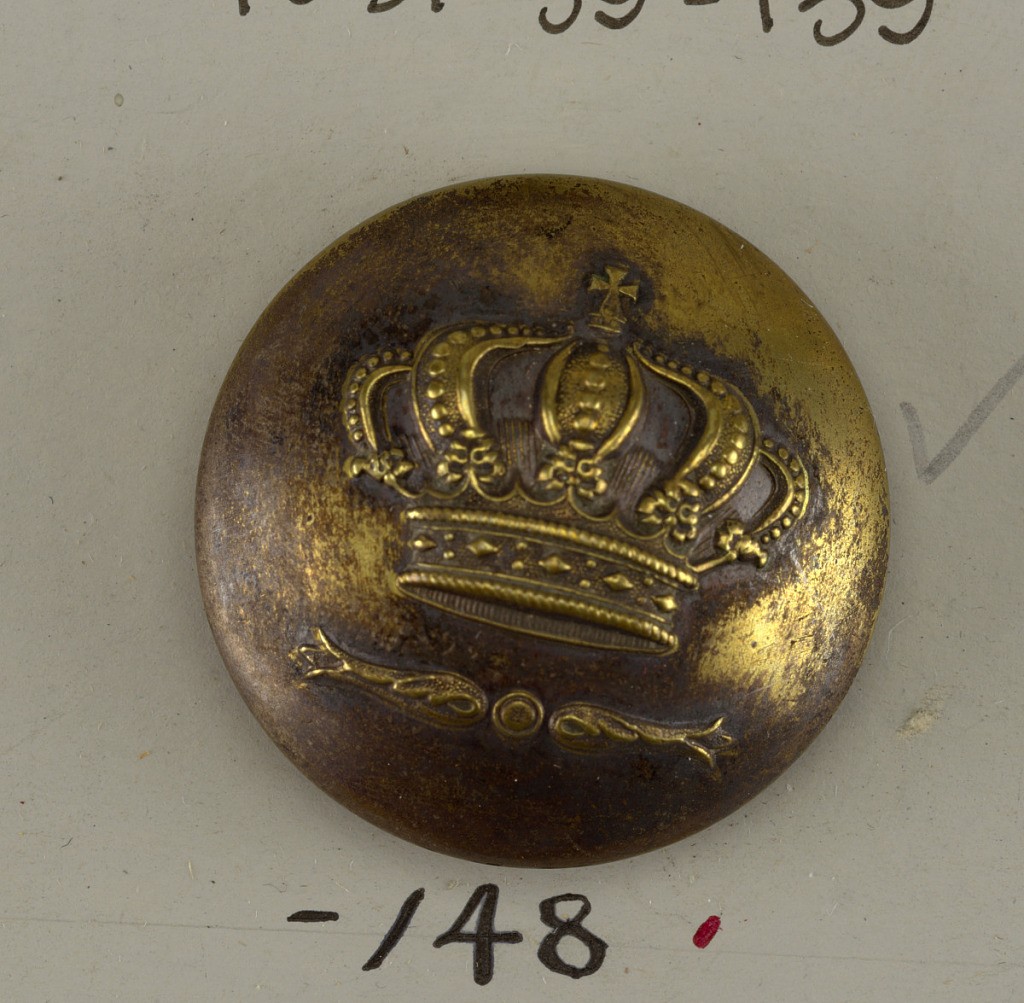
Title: Button
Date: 19th century
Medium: Brass
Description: Convex button with ornament of a crown over a motif of folded leaves with a dot between. On reverse: "Moos Paris Bertelli Torion". Probably made for an Italian family.

On card E